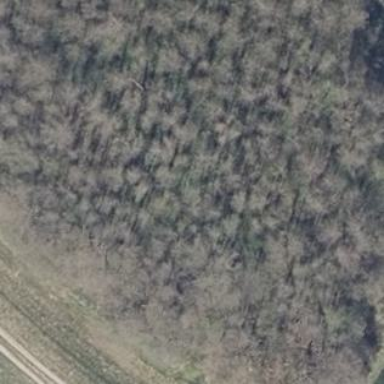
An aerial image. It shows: Forest area.